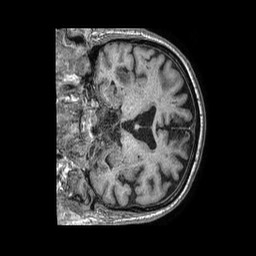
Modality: T1w
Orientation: coronal
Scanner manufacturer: philips
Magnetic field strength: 1.5 T
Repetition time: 0.007483 s
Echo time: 0.003396 s